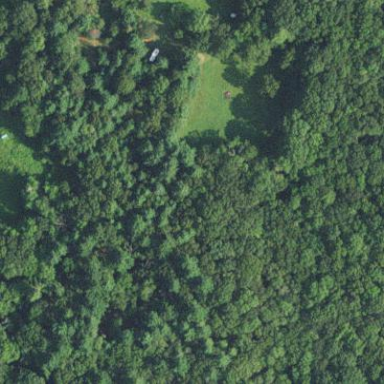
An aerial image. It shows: Needle-leaved woodland.